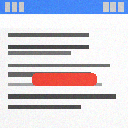
Screen state: on